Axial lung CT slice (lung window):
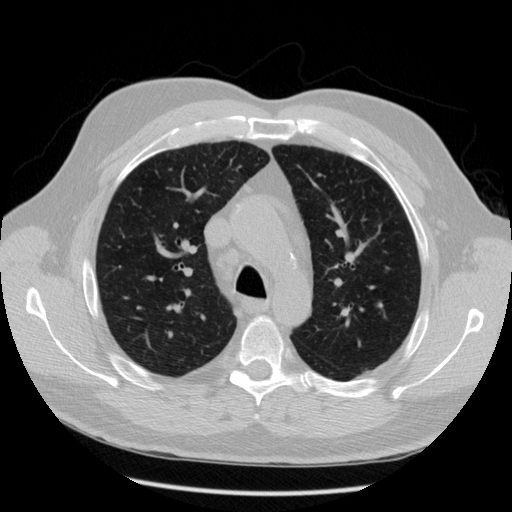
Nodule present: no